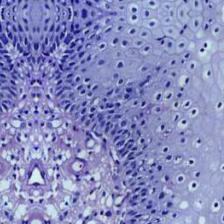
Diagnosis: Normal